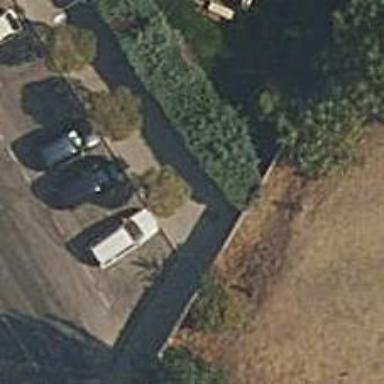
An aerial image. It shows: Sidewalk.